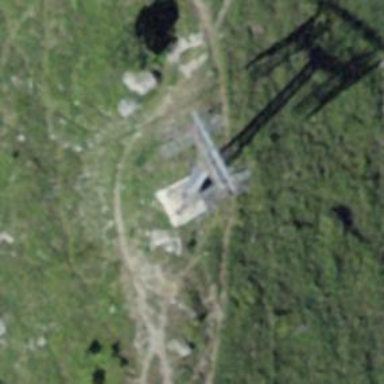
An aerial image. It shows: Pylon used for aerialway.